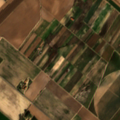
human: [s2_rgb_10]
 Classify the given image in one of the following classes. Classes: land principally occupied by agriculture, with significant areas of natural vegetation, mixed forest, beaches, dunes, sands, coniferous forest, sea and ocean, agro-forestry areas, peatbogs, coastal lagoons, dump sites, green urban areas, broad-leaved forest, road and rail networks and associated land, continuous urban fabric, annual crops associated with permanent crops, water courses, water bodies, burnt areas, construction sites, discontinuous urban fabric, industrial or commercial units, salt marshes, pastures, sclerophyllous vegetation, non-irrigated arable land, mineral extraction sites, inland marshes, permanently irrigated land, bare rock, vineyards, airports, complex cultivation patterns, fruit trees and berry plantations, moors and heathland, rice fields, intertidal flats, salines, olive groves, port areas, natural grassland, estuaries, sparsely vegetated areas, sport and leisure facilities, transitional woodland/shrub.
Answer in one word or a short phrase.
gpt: permanently irrigated land, vineyards, complex cultivation patterns